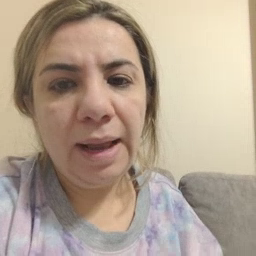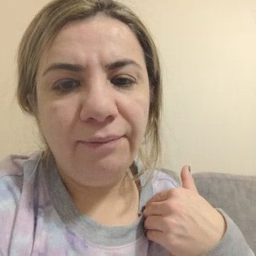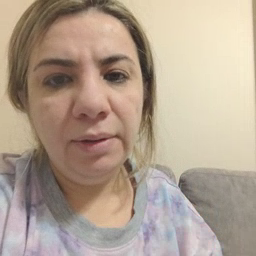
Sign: have